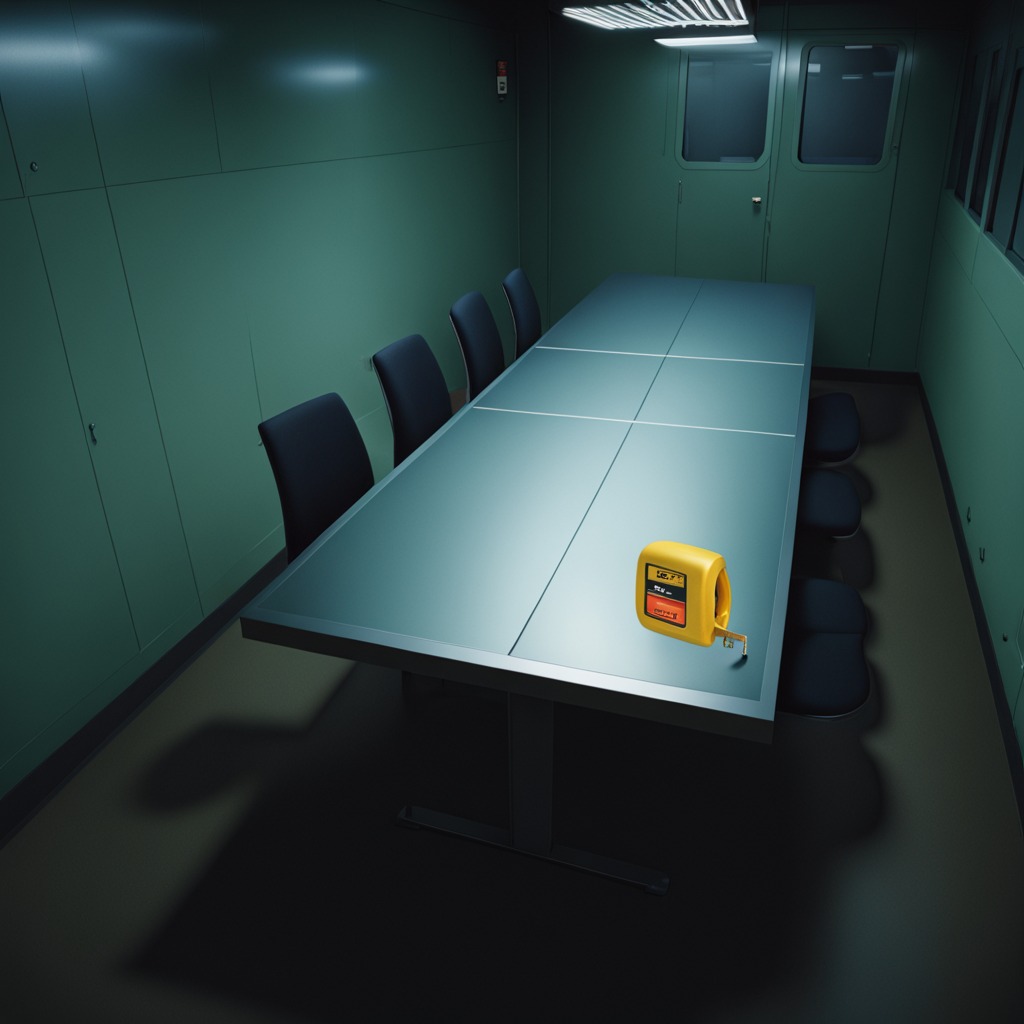
A measuring tape is lying on a clean empty table in a railway signal maintenance room lit by harsh overhead fluorescents photorealistic surface textures crisp shadows high dynamic range